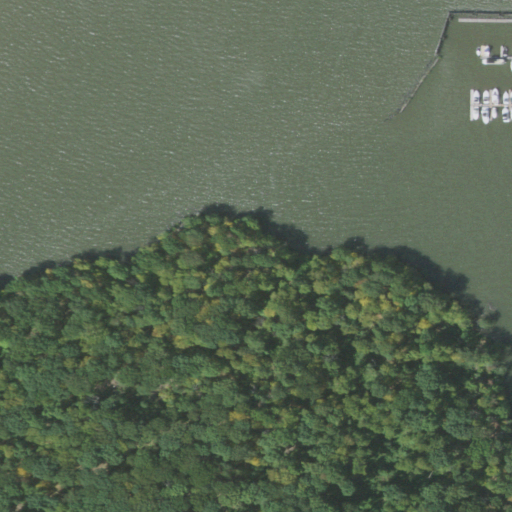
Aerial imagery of cape in New York named Indian Point containing open water, deciduous forest, herbaceous wetlands, and high intensity development